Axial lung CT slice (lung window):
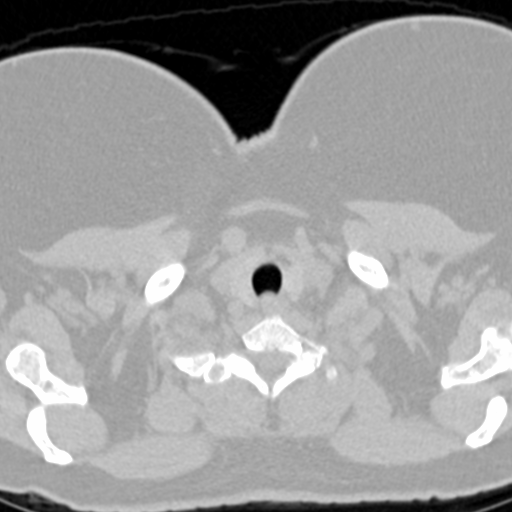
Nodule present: no